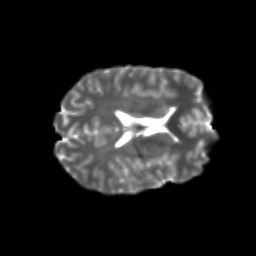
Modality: T2w
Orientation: axial
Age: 20
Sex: male
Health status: healthy
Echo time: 0.074 s